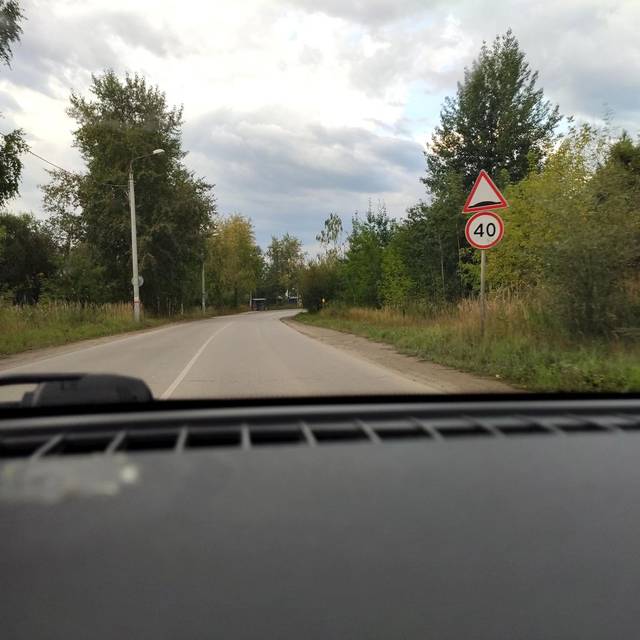
Region: Russia
Coordinates: 58.043, 56.271